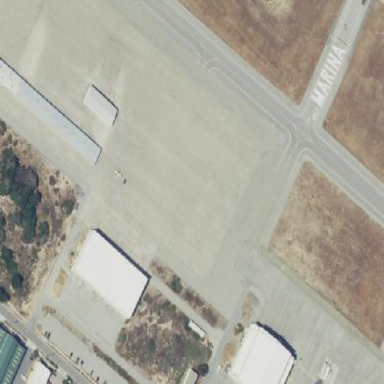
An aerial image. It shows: Apron at the airport.